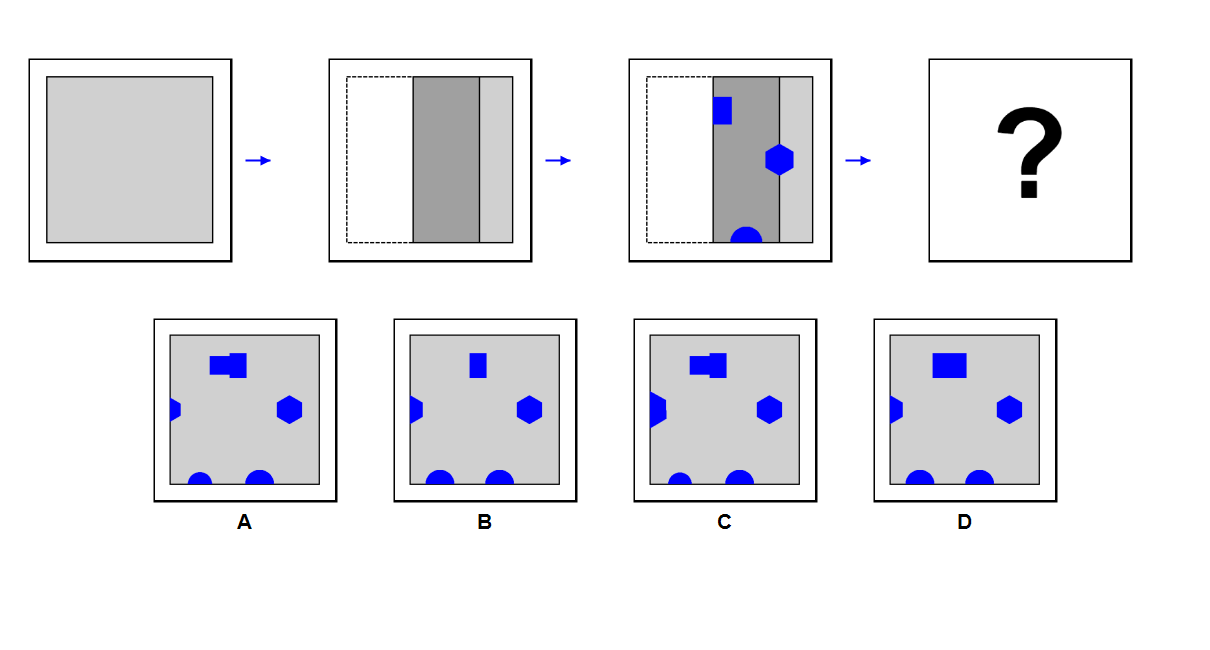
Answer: D